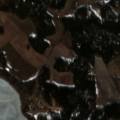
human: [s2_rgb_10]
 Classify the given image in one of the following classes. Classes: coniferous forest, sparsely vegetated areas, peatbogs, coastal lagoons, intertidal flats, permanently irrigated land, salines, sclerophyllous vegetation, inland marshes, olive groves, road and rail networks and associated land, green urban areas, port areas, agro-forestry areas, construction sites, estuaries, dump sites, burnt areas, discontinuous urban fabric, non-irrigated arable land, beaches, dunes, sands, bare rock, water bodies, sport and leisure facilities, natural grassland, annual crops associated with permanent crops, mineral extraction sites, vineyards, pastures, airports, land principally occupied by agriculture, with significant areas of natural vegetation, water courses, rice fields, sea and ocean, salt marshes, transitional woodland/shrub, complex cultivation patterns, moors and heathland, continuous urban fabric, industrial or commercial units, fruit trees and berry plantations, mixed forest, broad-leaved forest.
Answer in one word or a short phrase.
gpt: land principally occupied by agriculture, with significant areas of natural vegetation, coniferous forest, mixed forest, water bodies